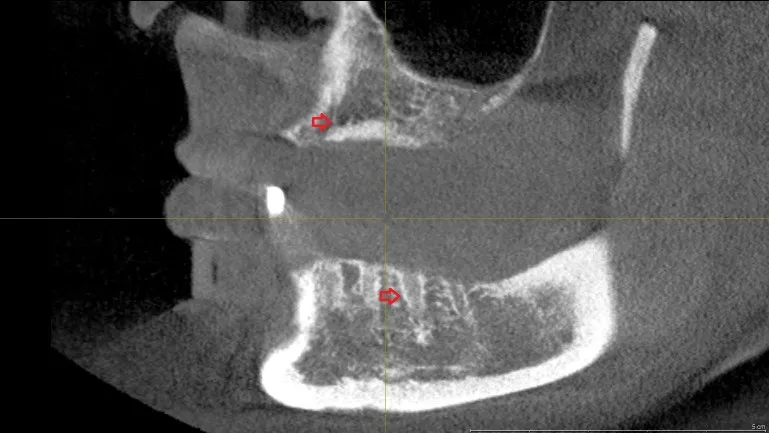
Sagittal view of the digital volume tomography (performed in August 2017) after surgical decortication. Arrows show persistent bony trabecular architecture without signs of osteonecrosis. Clinically, no signs of wound dehiscence or bone exposure were detected.
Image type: radiology (ct)